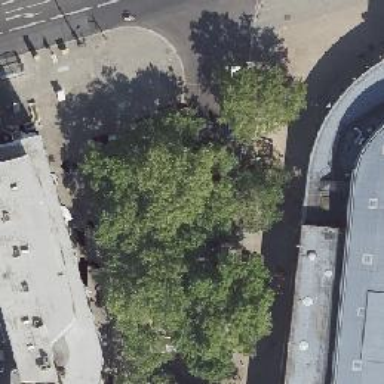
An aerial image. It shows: Deciduous tree with broadleaved leaves.